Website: lowes
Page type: review-order
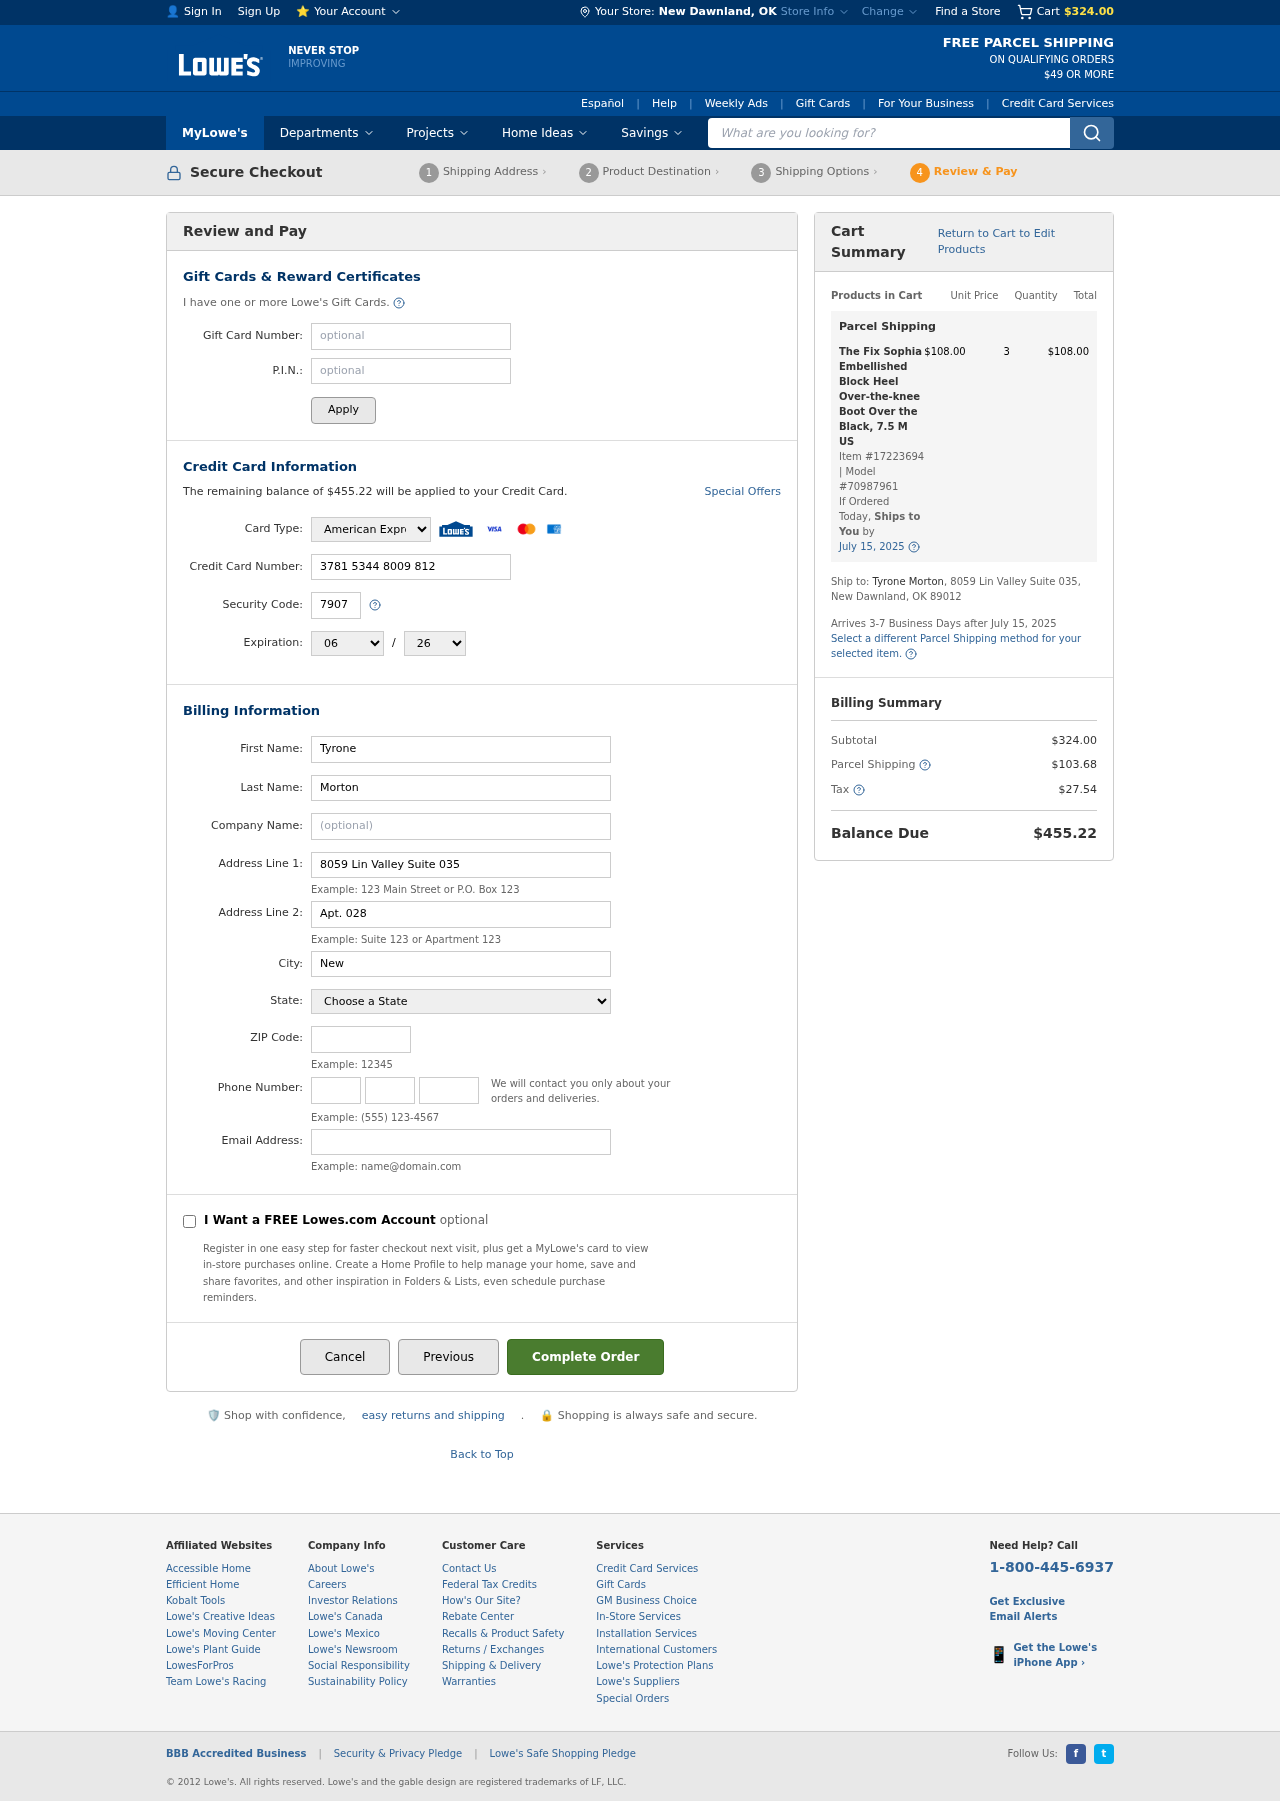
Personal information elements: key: PII_CARD_CVV
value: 7907
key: PII_CARD_EXPIRY_MONTH
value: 06
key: PII_CARD_EXPIRY_YEAR
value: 26
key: PII_CARD_NUMBER
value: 3781 5344 8009 812
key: PII_CARD_TYPE
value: American Express
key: PII_CITY
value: New Dawnland
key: PII_CITY_STATE
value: New Dawnland, OK
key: PII_EMAIL
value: tyronemorton@gmail.com
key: PII_FIRSTNAME
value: Tyrone
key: PII_LASTNAME
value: Morton
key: PII_PHONE_AREA
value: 902
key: PII_PHONE_PREFIX
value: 300
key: PII_PHONE_SUFFIX
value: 8474
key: PII_POSTCODE
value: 89012
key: PII_STATE
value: Oklahoma
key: PII_STREET
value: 8059 Lin Valley Suite 035
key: PII_STREET2
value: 8059 Lin Valley Suite 035
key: PII_STREET2
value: Apt. 028
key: PII_FULLNAME2
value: Tyrone Morton
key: PII_CITY_STATE_ZIP2
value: New Dawnland, OK 89012
Product elements: key: PRODUCT1_NAME
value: The Fix Sophia Embellished Block Heel Over-the-knee Boot Over the Black, 7.5 M US
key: PRODUCT1_PRICE
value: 108
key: PRODUCT1_QUANTITY
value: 3
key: PRODUCT1_ITEM_NUMBER
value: Item #17223694
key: PRODUCT1_MODEL_NUMBER
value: Model #70987961
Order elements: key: ORDER_SUBTOTAL
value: $324.00
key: ORDER_BALANCE_DUE
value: $455.22
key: ORDER_SHIPPING_DATE
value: July 15, 2025
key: ORDER_ITEM_TOTAL
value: $108.00
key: ORDER_SHIPPING_DATE2
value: July 15, 2025
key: ORDER_SHIPPING_COST
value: $103.68
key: ORDER_TAX
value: $27.54
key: ORDER_TOTAL
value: $455.22
Search elements: key: HEADER_SEARCH
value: What are you looking for?